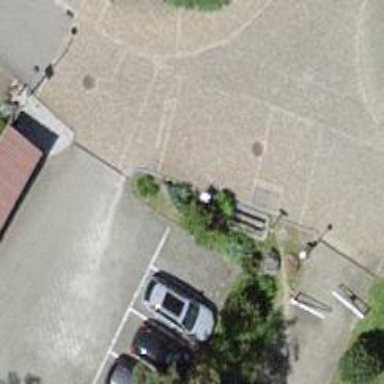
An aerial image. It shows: Bench.